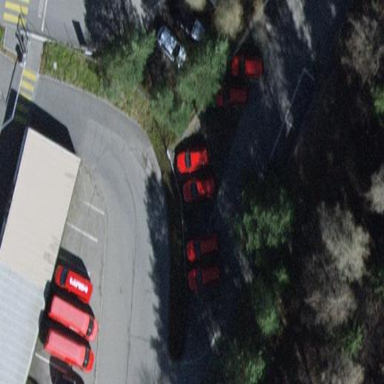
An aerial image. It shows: Parking area with surface.